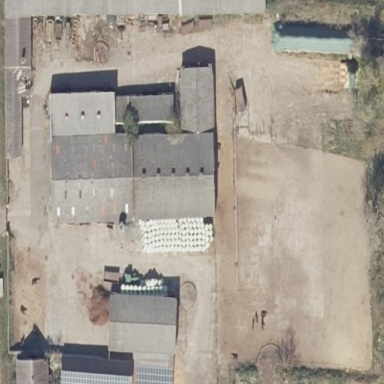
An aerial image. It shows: Farmyard area.